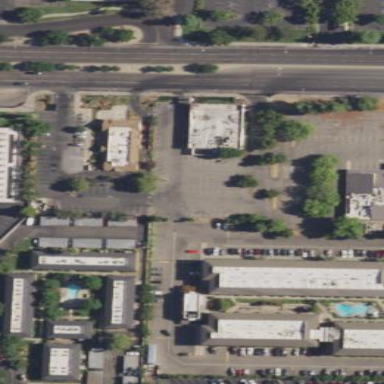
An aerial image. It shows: Commercial area.